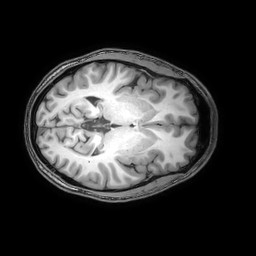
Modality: T1w
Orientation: axial
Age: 19
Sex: male
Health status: healthy
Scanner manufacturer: philips
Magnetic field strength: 3 T
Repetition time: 0.0079 s
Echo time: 0.0035 s